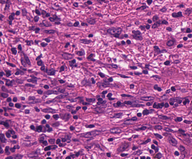
Tumor epithelial tissue: no
Tumor-associated stroma tissue: yes
Normal tissue: no